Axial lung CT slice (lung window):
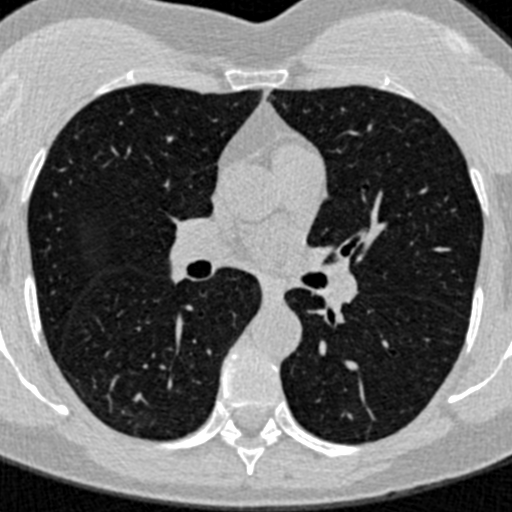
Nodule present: no